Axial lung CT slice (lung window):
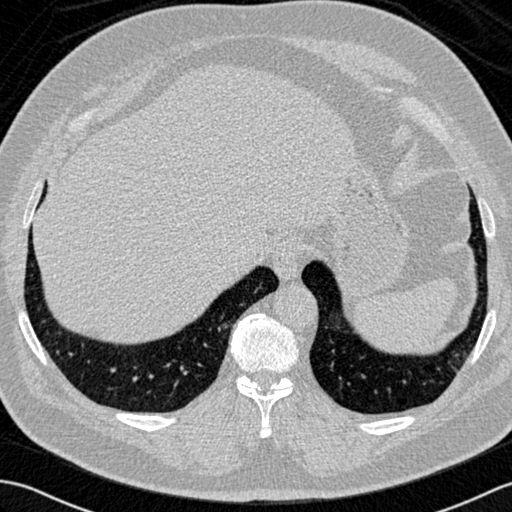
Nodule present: no